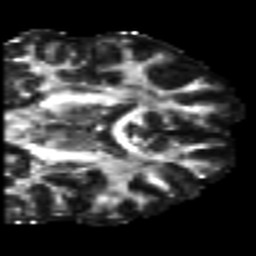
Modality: FA
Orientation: coronal
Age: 27
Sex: male
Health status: healthy
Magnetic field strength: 3 T
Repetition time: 7 s
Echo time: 0.0926 s